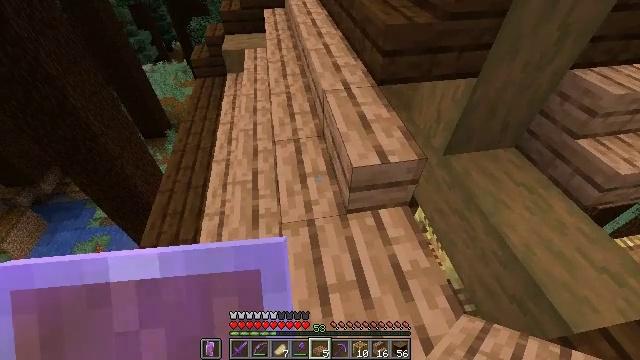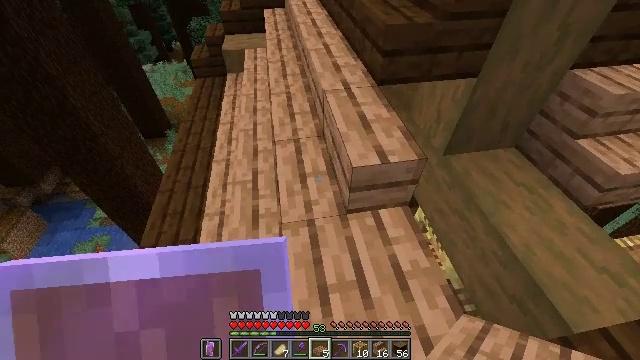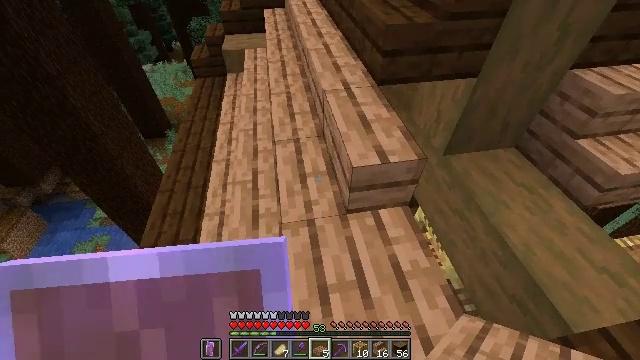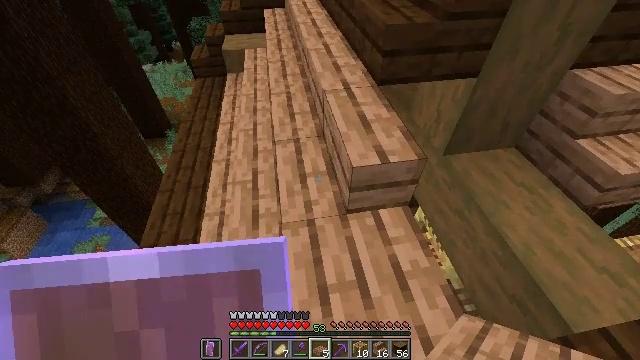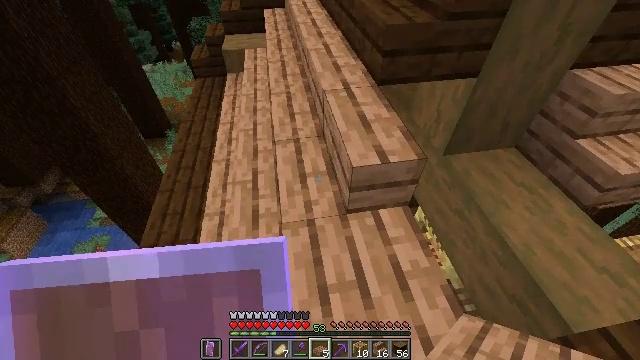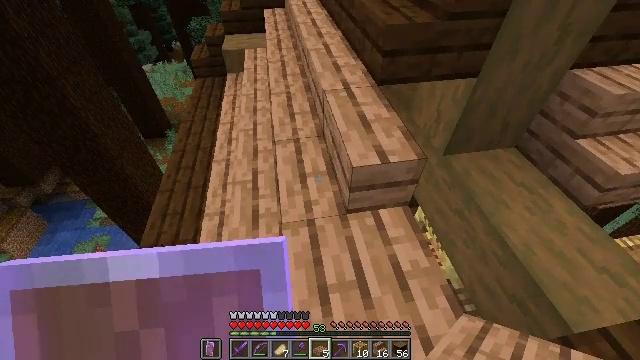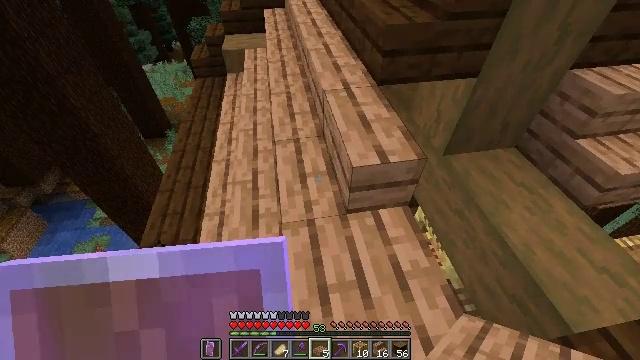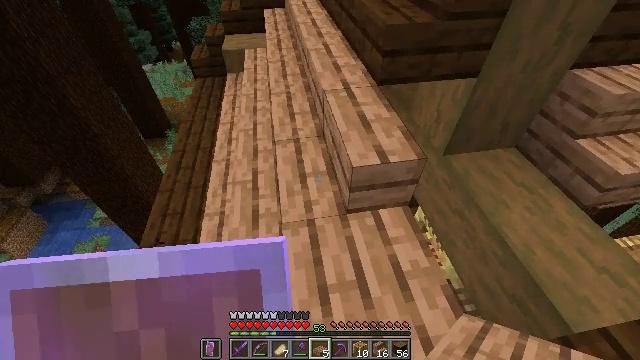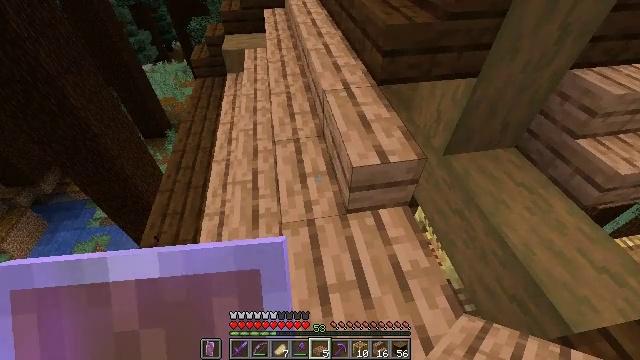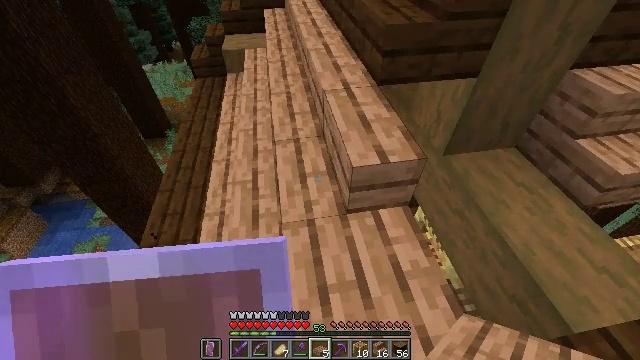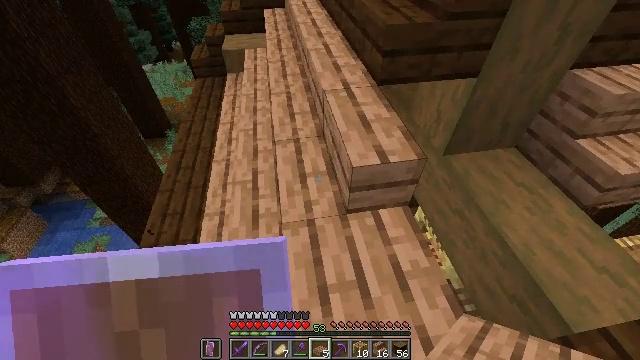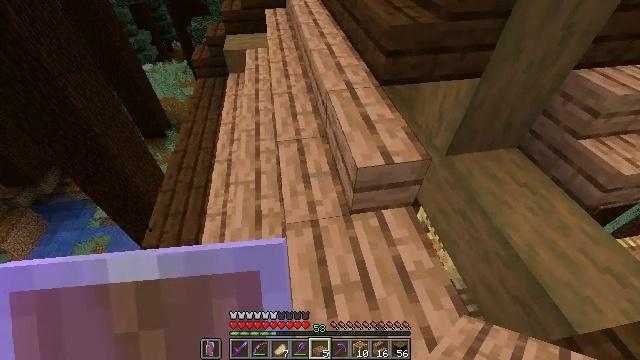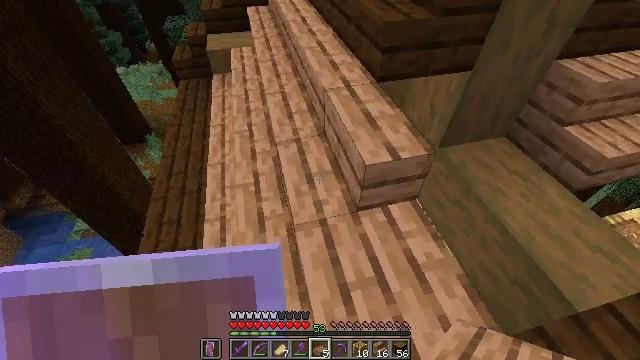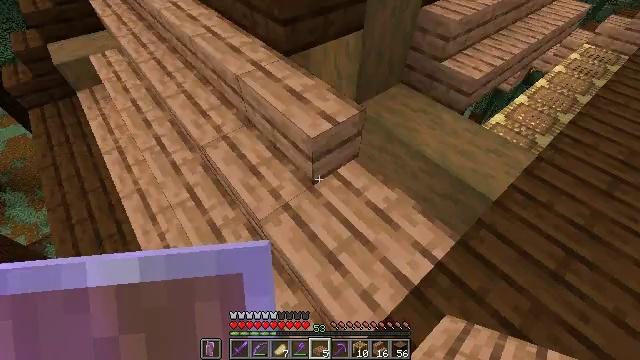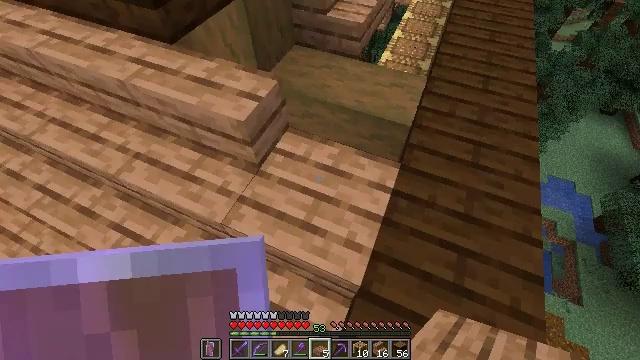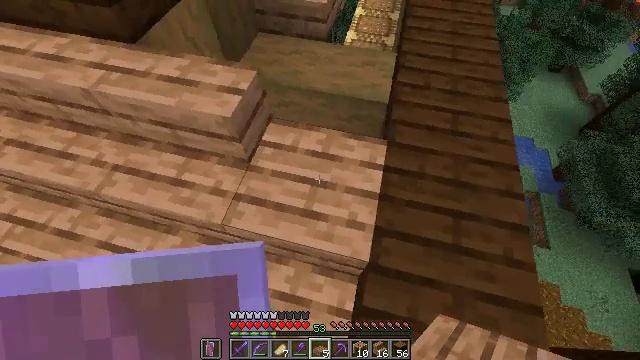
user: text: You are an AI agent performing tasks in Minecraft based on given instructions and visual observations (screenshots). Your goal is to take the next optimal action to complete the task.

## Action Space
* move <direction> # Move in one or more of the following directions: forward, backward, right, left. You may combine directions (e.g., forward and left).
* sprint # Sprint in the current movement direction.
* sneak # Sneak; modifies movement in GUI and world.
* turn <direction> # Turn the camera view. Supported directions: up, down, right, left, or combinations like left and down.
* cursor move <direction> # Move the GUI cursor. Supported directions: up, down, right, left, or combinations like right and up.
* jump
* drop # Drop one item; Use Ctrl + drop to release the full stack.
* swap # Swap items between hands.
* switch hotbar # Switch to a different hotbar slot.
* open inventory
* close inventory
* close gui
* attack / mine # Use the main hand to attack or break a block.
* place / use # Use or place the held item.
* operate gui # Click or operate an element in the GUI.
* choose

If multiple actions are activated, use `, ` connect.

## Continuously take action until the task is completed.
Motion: motion action
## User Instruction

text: Mine the jungle slab from a structure.
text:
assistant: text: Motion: no_op
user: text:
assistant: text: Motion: no_op
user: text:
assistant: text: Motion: no_op
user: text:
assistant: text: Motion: no_op
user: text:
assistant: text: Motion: no_op
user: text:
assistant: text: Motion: no_op
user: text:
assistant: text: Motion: no_op
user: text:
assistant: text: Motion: no_op
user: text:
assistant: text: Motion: no_op
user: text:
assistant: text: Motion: no_op
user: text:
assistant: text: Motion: move left
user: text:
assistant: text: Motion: move left, turn right
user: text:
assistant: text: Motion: move left, turn right and down
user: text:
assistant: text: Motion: move left, turn right and down
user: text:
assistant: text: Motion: move left, turn right and down
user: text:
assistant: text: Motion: no_op
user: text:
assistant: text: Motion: no_op
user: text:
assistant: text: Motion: turn right
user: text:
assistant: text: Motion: no_op
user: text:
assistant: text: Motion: sneak, turn right
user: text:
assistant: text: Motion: sneak
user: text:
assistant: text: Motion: sneak, turn right and up
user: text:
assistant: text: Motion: sneak
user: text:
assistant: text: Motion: sneak
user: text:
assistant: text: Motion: sneak
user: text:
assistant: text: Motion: sneak
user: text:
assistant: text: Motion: sneak
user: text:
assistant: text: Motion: sneak
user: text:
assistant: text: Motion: sneak
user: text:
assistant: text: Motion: sneak